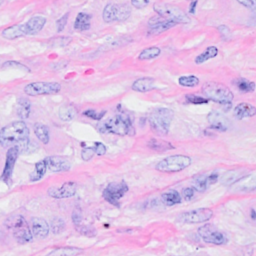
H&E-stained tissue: Breast